Field crop: maize
Growth stage: 2
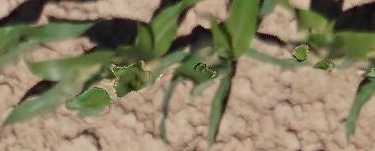
Species: maize